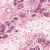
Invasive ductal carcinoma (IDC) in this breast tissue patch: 0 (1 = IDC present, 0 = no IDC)